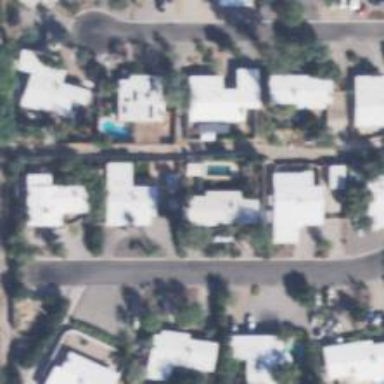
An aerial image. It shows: Neighborhood.